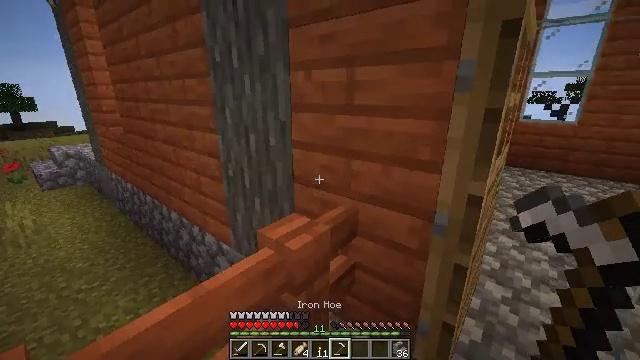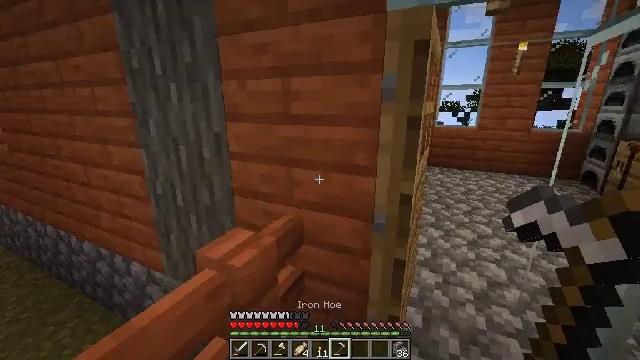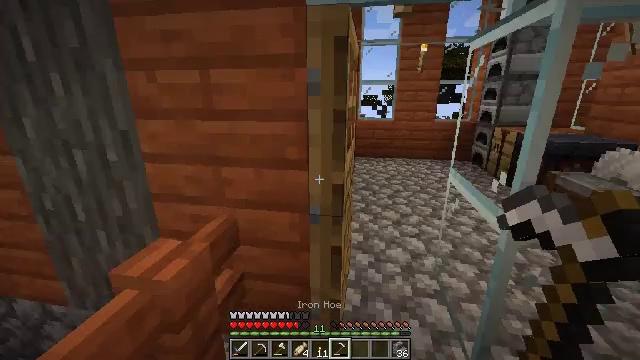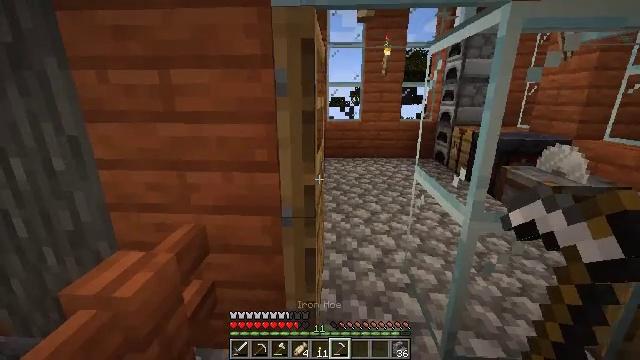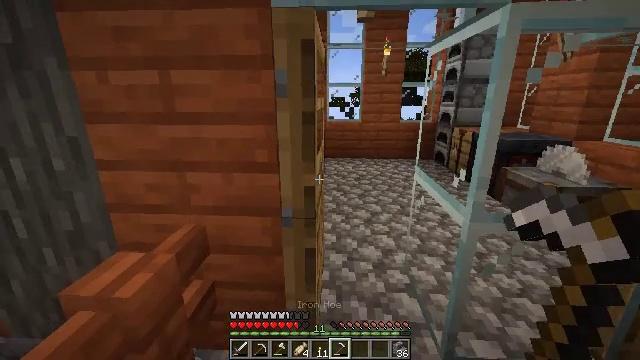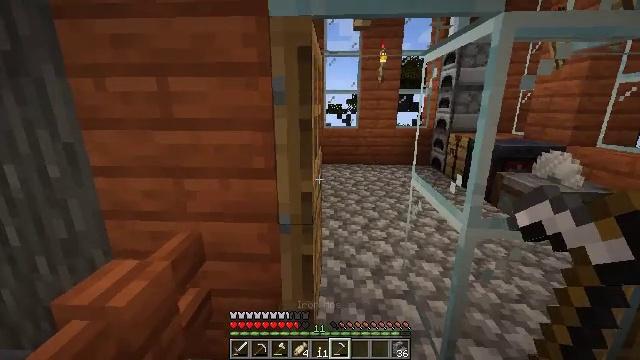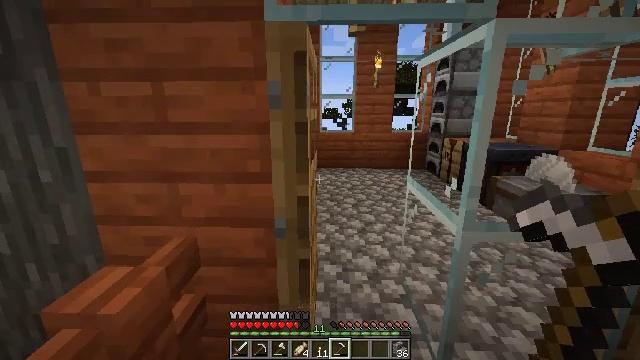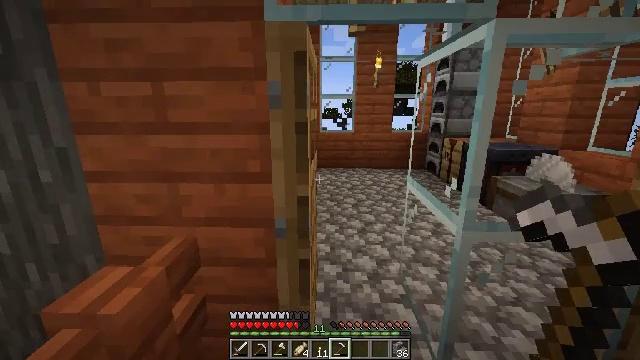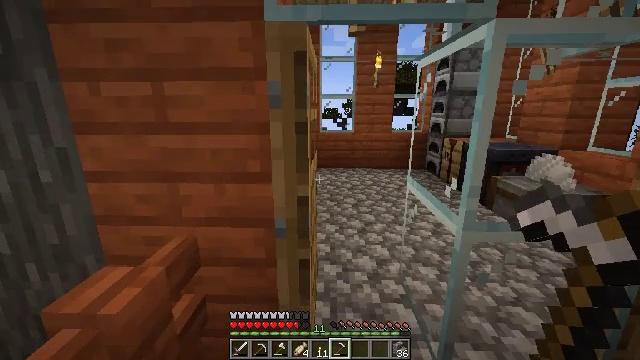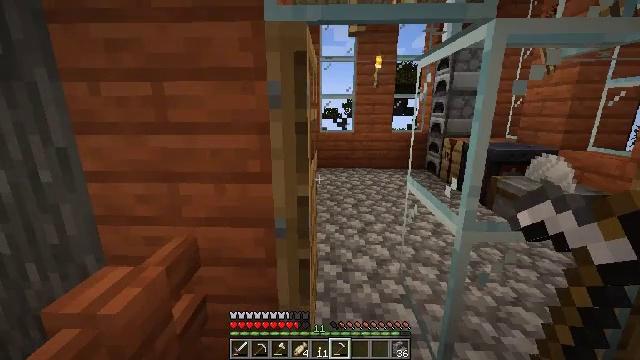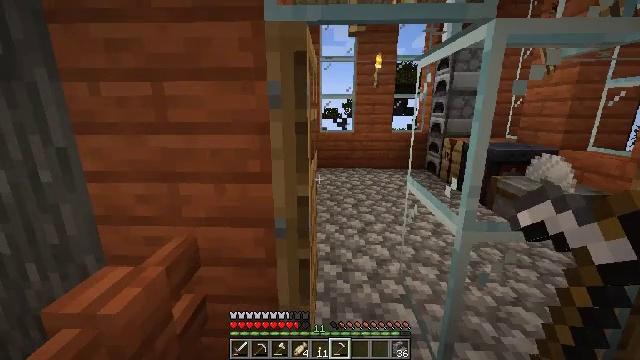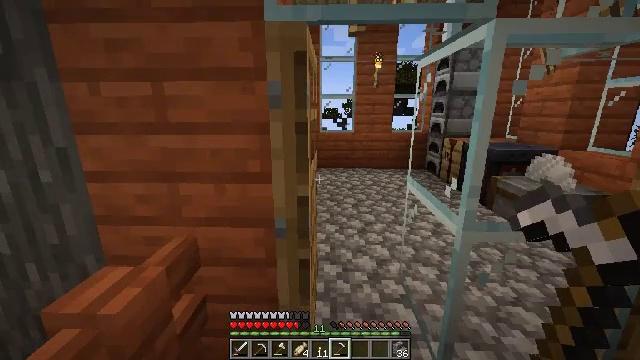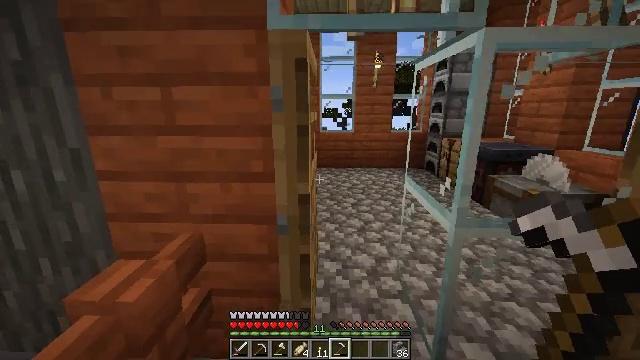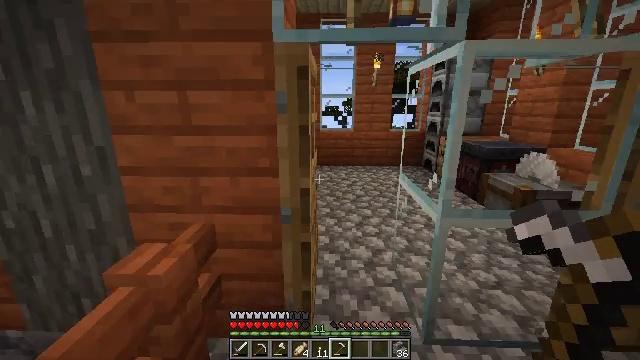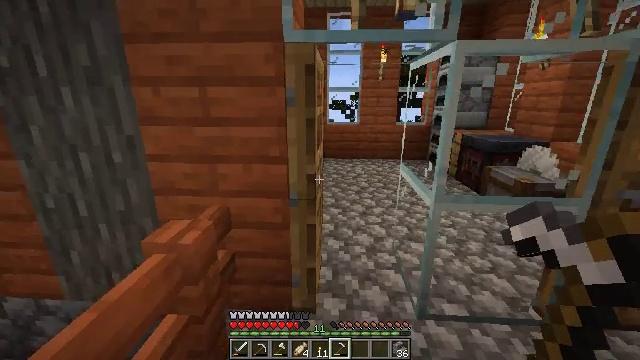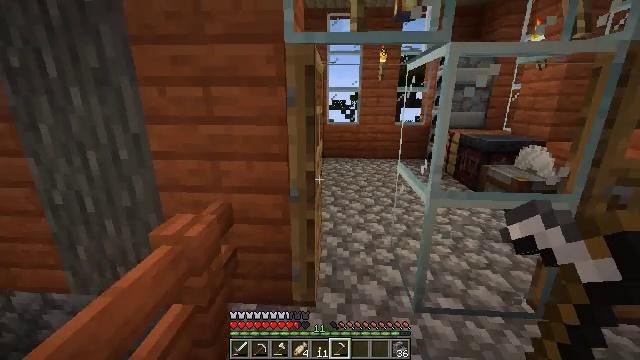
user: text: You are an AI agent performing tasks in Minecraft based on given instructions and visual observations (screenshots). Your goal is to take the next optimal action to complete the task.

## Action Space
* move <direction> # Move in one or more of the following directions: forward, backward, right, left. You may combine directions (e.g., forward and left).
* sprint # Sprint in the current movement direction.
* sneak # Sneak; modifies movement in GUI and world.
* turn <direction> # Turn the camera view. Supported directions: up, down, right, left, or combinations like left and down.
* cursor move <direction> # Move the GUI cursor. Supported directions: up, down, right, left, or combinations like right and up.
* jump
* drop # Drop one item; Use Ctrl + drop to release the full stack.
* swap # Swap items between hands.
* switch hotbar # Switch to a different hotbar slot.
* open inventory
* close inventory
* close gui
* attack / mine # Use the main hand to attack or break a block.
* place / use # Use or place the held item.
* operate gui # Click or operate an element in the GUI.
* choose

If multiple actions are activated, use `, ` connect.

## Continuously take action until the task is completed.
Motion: motion action
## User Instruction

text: Remove an iron hoe from the inventory.
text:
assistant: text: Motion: turn right and up
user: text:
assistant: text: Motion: turn right and down
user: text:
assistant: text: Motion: turn right
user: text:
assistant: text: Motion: no_op
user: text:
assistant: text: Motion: turn up
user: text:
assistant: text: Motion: no_op
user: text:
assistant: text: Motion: no_op
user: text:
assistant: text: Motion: no_op
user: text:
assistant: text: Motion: use / place
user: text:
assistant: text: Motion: use / place
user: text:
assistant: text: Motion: use / place
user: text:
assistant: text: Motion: move back, use / place
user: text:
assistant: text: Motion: move back
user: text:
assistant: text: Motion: move back, turn left and down
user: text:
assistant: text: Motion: move back
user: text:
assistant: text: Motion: move back
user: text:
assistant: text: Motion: move back
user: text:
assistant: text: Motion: move back, use / place
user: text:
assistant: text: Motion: move back, use / place
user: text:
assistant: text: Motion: move back, use / place
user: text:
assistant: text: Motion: move back
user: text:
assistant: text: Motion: move back
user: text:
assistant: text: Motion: no_op
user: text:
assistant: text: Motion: no_op
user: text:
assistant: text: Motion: move forward, turn left and down
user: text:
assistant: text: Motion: move forward, turn left and down
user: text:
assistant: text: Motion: move forward, turn left and down
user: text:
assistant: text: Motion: move forward, turn left and down
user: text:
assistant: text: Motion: move forward
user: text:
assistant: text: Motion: move forward